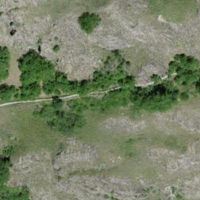
EUNIS habitat code: 40
Species observed at this site:
Tettigonia viridissima
Emberiza cia